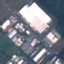
Land use / land cover class: Industrial